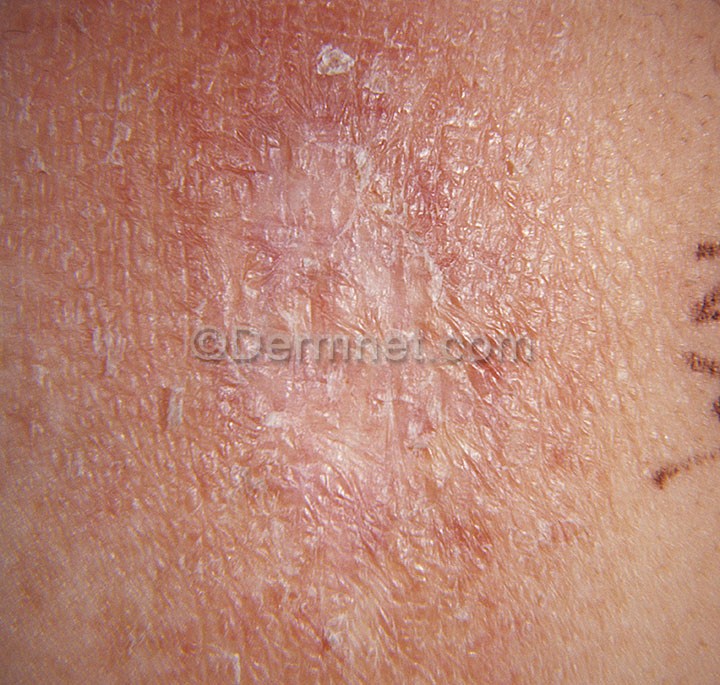
Disease: Lupus and other Connective Tissue diseases